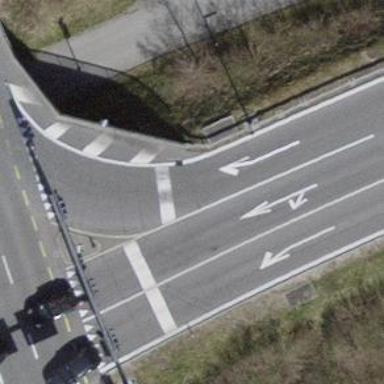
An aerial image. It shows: Road with traffic signals for signaling.